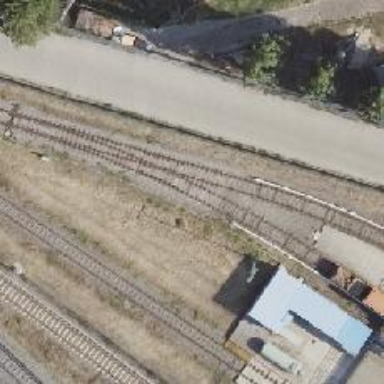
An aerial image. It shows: Yard meant for services.